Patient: sex M, age 17
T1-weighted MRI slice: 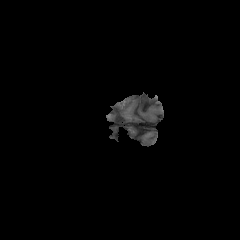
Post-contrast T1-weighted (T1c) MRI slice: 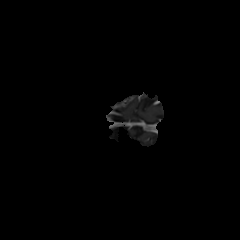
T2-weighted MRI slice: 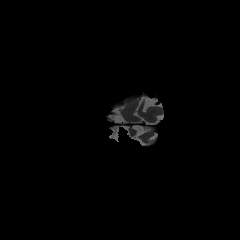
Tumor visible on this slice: no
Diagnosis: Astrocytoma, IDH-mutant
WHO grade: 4